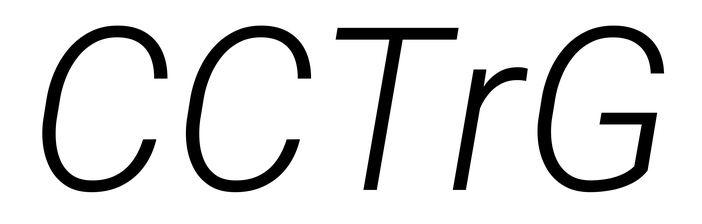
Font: Roboto-Italic_Light_Italic